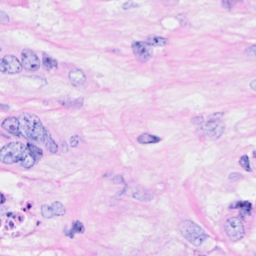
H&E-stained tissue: Breast